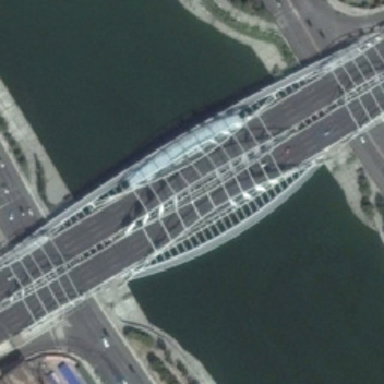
A wide two-way bridge extends to the dark blue river .